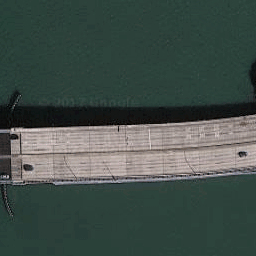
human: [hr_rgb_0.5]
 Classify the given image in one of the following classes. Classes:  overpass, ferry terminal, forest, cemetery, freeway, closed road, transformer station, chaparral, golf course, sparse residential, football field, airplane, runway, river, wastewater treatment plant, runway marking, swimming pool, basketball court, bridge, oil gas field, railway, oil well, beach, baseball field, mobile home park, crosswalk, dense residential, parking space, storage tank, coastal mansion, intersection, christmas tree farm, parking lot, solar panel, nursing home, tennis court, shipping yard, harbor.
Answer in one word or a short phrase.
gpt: bridge